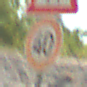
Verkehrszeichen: Geschwindigkeit40
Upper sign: FussgaengerRechts
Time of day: MorningAfternoon
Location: Outdoor (Nature)
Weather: PartlyCloudy
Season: NotSpecified
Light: Natural